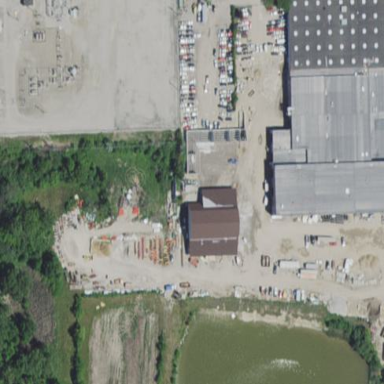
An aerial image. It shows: Waste transfer station.